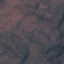
Land use / land cover: HerbaceousVegetation